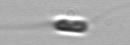
Label: Chaetoceros